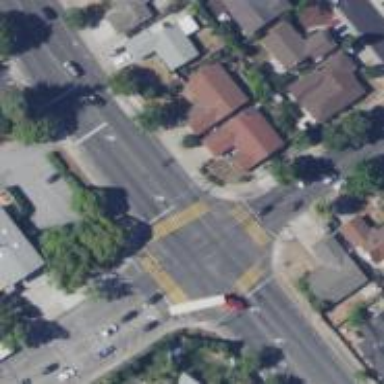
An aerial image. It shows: Crossing road.